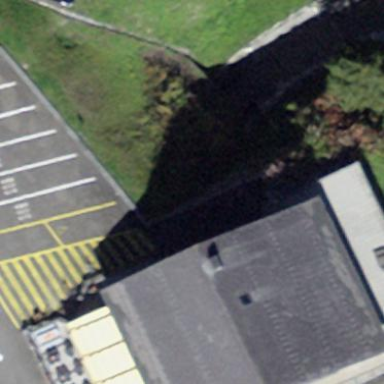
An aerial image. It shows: Building that houses restaurant with hotel nearby.